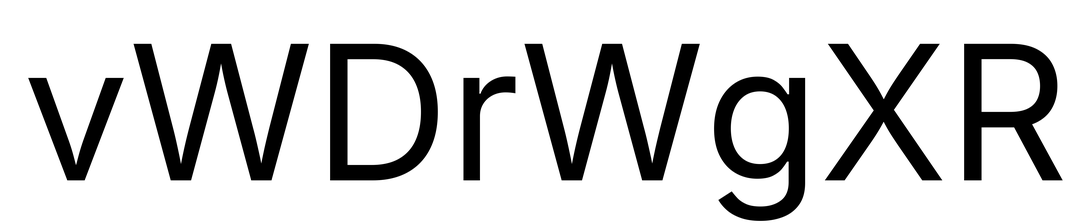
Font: Inter_Regular